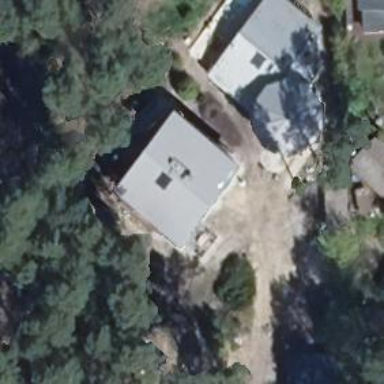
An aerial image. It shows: Detached building.